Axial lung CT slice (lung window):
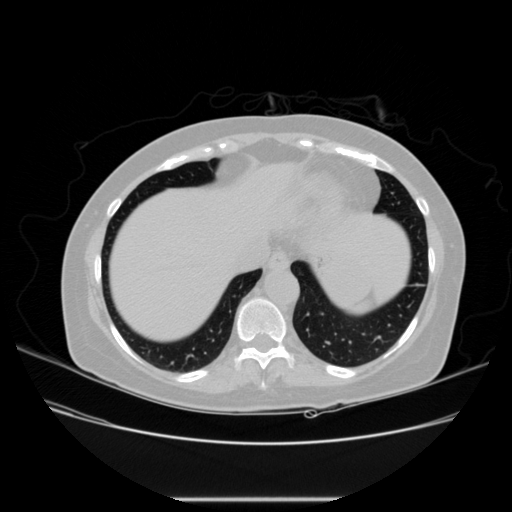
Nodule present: no